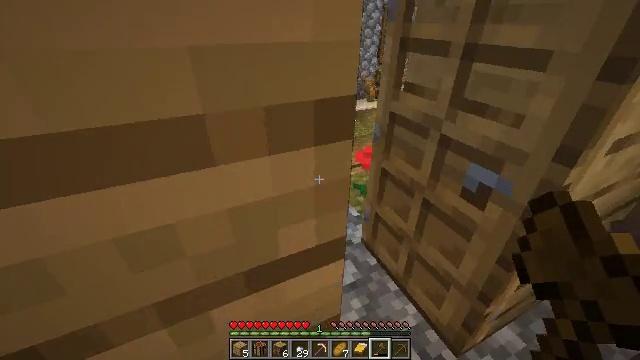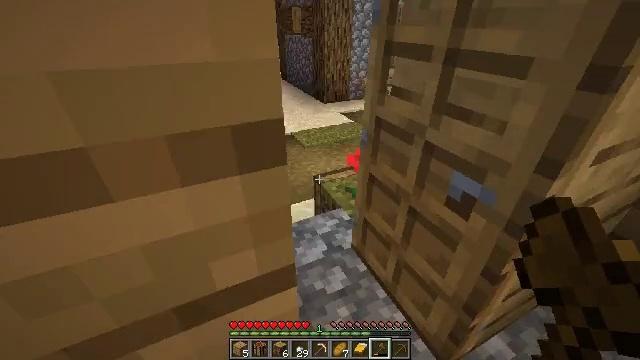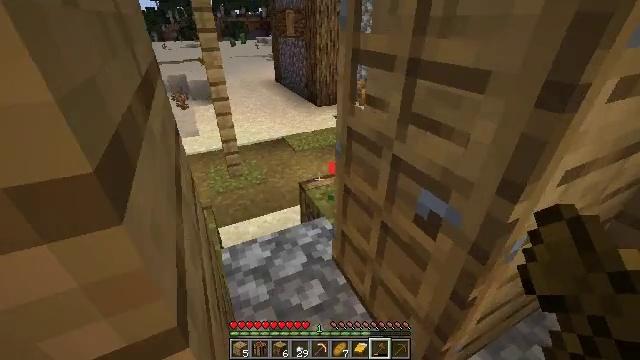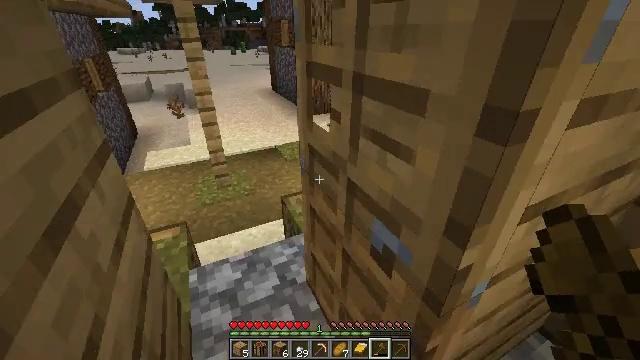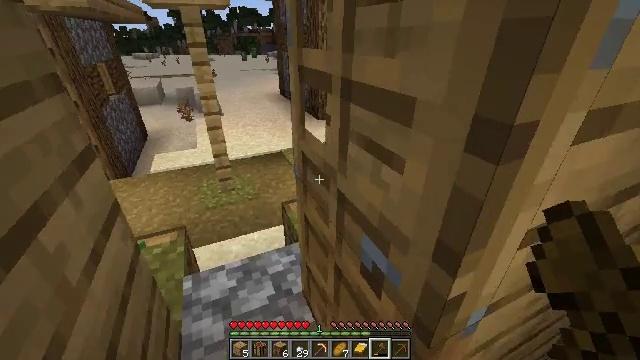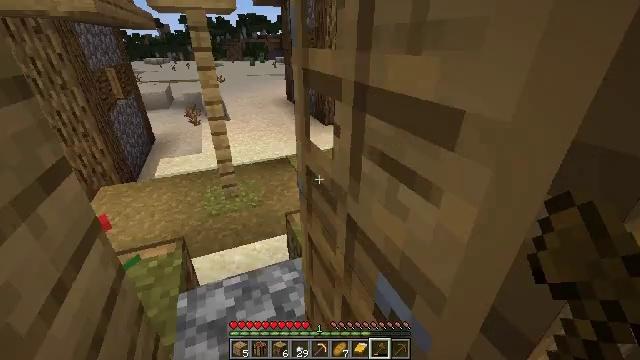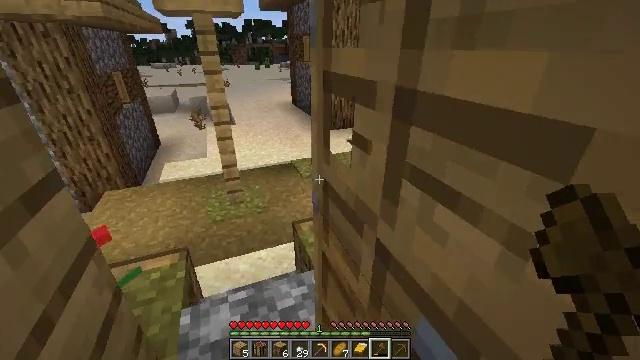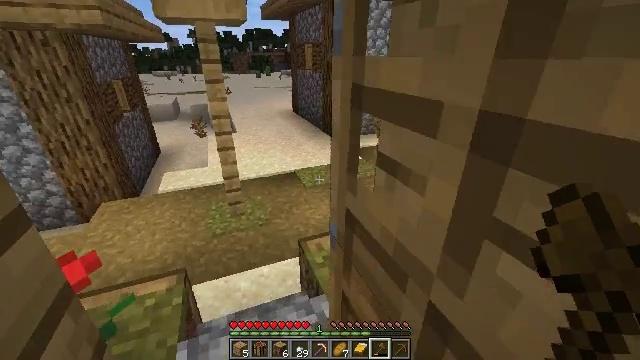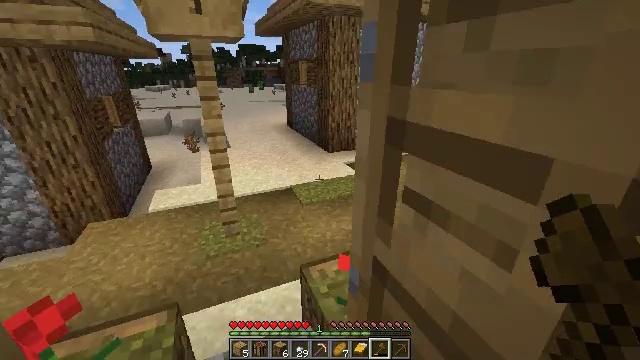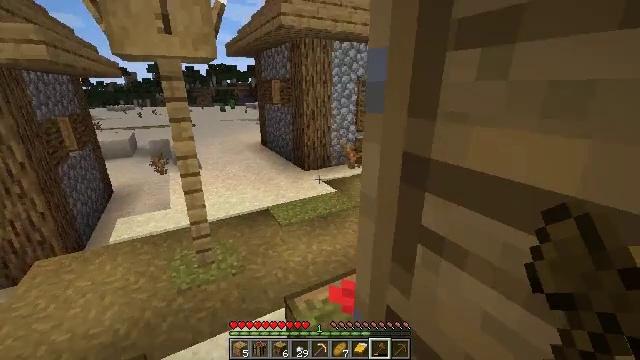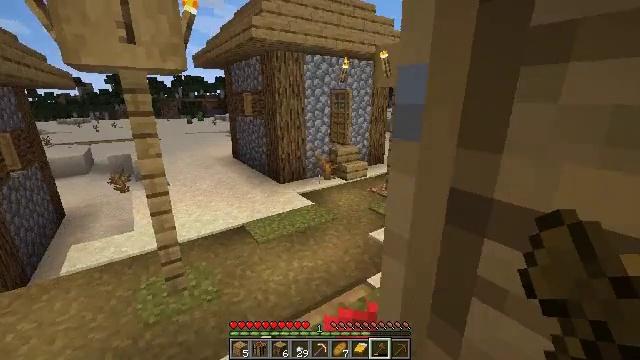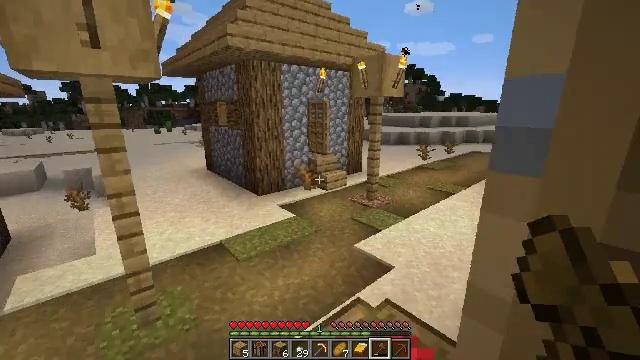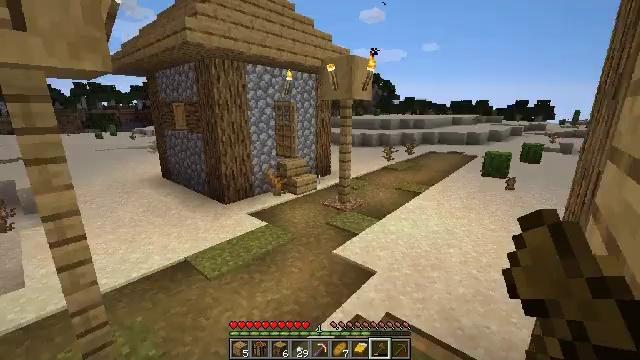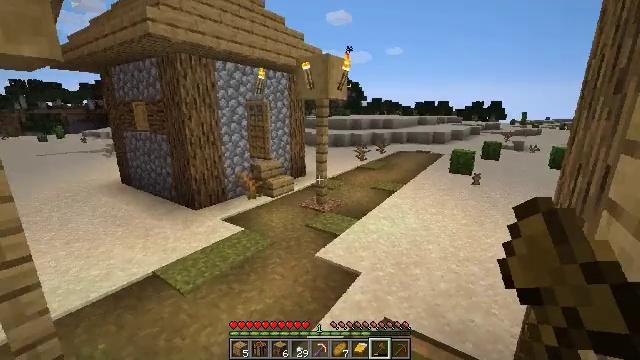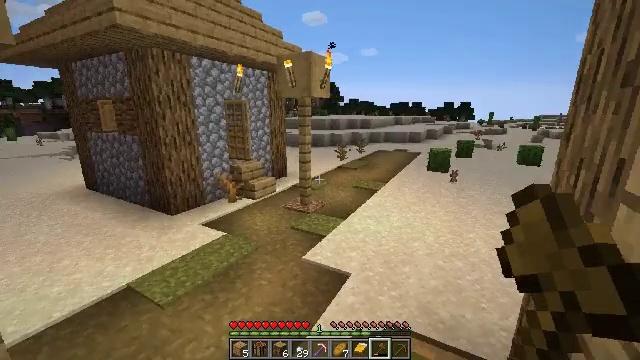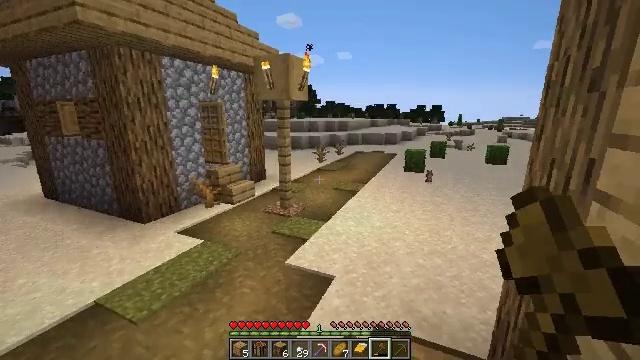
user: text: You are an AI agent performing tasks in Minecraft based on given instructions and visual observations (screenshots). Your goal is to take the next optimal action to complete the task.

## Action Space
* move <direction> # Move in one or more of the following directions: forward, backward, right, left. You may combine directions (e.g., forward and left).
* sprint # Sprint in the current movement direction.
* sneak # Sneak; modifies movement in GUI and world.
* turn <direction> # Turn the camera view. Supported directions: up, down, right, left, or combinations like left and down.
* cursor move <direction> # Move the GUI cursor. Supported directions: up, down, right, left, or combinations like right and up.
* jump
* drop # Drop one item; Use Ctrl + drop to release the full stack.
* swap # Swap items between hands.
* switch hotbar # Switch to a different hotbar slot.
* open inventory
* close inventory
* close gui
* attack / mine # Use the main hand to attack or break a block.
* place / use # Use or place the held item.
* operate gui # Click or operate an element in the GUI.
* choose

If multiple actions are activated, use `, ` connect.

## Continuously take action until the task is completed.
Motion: motion action
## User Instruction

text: Break the potato plant to gather potatoes.
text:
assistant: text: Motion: move forward and move right
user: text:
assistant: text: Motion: move forward and move right
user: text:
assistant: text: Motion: move forward and move right, turn up
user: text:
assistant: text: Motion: move forward and move right, turn left
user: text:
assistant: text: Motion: move forward, turn left
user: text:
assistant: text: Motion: move forward
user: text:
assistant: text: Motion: move forward, turn up
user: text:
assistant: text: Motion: move forward and move left, turn right and up
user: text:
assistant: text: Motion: move forward and move left, turn right and up
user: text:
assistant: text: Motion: move forward and move left, turn right and up
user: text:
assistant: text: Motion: move forward and move left, turn right and up
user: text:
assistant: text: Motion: move forward and move left, turn right
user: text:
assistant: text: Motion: move forward and move left, turn right
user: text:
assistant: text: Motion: move forward and move left, turn right
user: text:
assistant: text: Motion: turn right
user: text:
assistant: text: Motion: turn right
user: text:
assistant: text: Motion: move forward, turn right
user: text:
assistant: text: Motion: move forward, turn right
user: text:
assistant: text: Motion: move forward, turn right
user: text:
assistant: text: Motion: no_op
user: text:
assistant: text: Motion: move forward
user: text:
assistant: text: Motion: move forward
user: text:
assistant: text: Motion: move forward
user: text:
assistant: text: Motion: move forward
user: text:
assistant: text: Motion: move forward
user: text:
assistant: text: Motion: move forward and move left, turn right
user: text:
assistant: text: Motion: move forward and move left, turn right
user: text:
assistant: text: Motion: move forward and move left, turn right
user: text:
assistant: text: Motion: move forward and move left, turn right
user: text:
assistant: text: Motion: move forward and move left, turn right